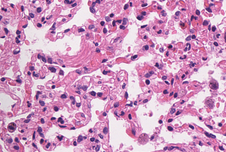
Tumor epithelial tissue: no
Tumor-associated stroma tissue: no
Normal tissue: yes